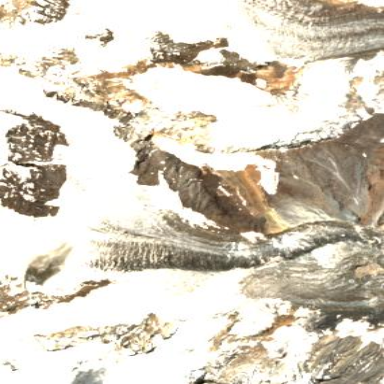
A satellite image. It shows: Majestic glacier in the distance.